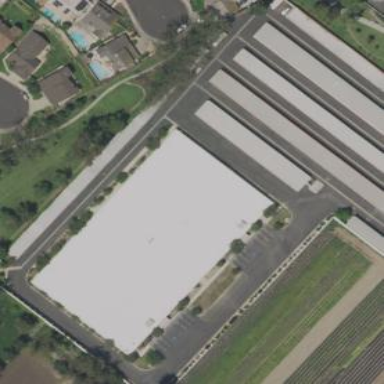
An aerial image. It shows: Warehouse.